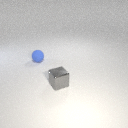
small blue rubber sphere to the left of small gray metal cube